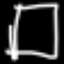
Label: square